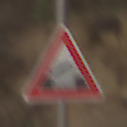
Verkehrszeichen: BeweglicheBruecke
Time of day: Dawn
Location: Outdoor (RoadRail)
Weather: Clear
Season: NotSpecified
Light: Natural